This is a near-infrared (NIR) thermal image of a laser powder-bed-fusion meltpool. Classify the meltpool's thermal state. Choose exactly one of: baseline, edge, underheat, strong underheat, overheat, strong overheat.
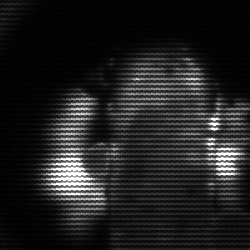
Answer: strong underheat